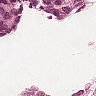
Metastatic tissue present: yes